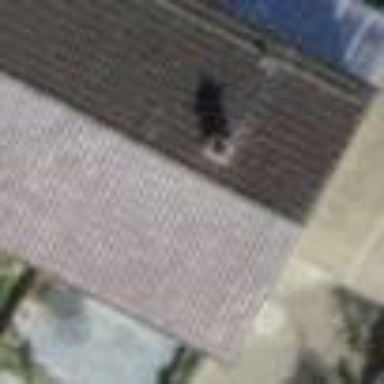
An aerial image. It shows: Residential building with pitched roof.